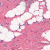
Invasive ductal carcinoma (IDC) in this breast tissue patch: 0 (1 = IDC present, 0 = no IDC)